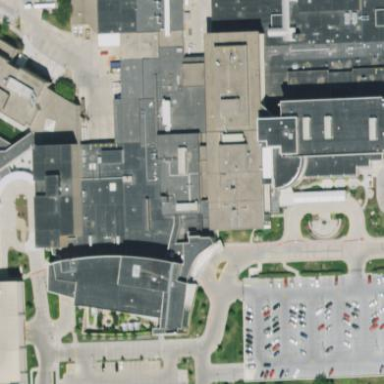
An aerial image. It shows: Hospital building.